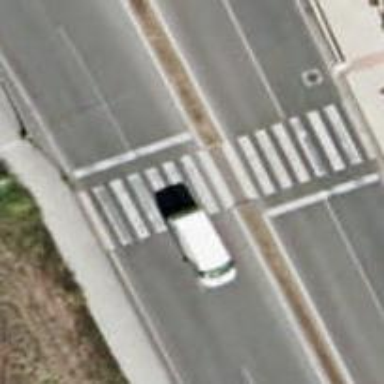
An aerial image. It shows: Uncontrolled road crossing.